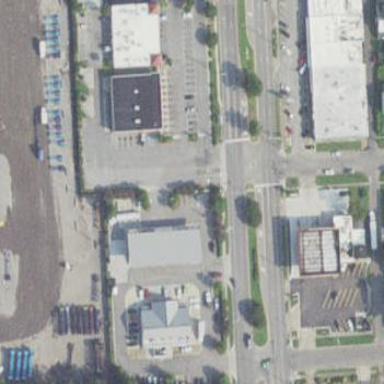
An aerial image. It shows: Retail area with gasoline fuel station.